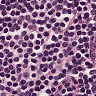
Metastatic tissue present: no